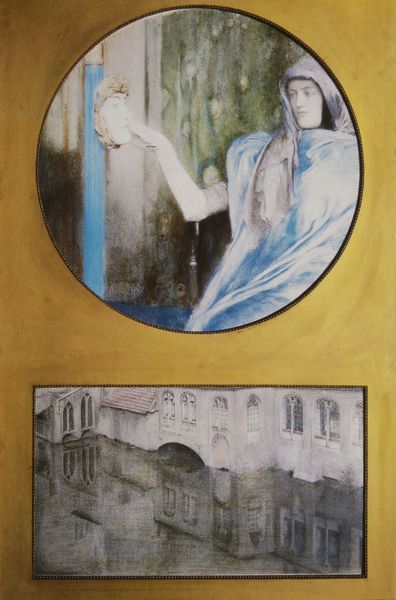
Titel: Le secret
Künstler: Fernand Khnopff
Standort: Brügge
Institution: Groeningemuseum
Schlagwörter: blau, dunkel, hand, kopf, schatten, umhang, wasser, weiß, fluss, gelb, grün, komposition, mädchen, ocker, see, stadt, ausschnitt, braun, fenster, frau, grau, handschuh, hell, hintergrund, kleid, licht, mund, profil, schwarz, strasse, säule, dach, dame, gebäude, haus, rot, schleier, tuch, beige, symbolismus, alt, wand, arm, gesicht, rahmen, stein, bild, portrait, spiegel, vorhang, öl, gracht, häuser, spiegelung, kanal, kirche, gewand, gold, theater, brunnen, dachziegel, kreis, rund, rundbild, tondo, kopfbedeckung, bilder, bogen, fassade, italien, venedig, zwei, ziegel, lila, jugendstil, kopftuch, spiegeln, tor, antike, maske, zettel, untergrund, eckig, rechteck, wasseroberfläche, jungfrau, strahl, kranz, rom, quader, gotisch, obelisk, rechteckig, wasserstrahl, orakel, überschwemmung, golden, merkur, maria, khnopff, quadrat, brunne, berührung, goldgrund, tuche, unter wasser, doppel, statur, kleide, zirkel, speigelung, marke, speigel, wahrsagen, knopff, spiegelbildtuch